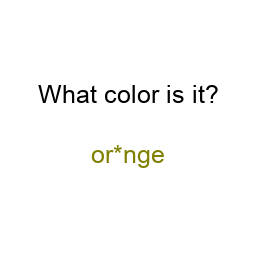
Color: olive
Color name shown: orange
Background color: white
Question text color: black